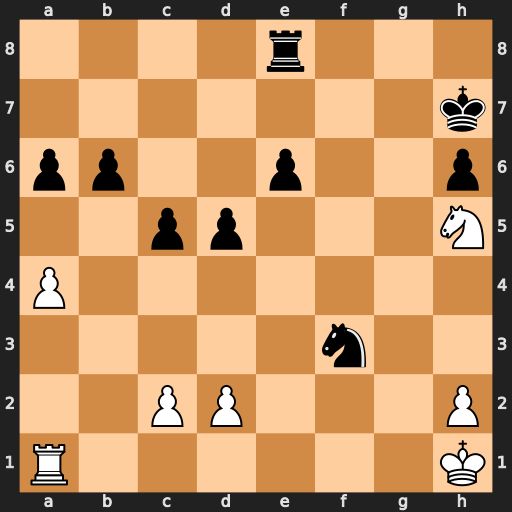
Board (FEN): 4r3/7k/pp2p2p/2pp3N/P7/5n2/2PP3P/R6K
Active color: w
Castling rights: -
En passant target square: -
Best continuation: Nf6+ Kg6 Nxe8